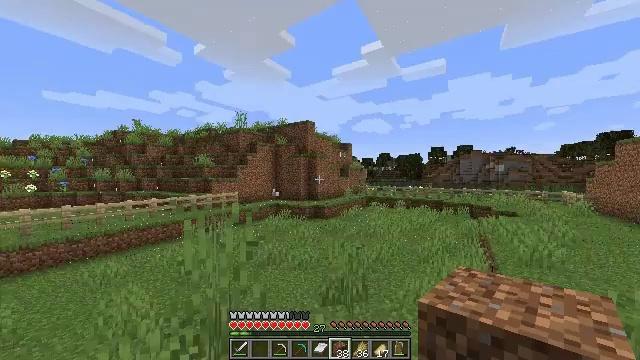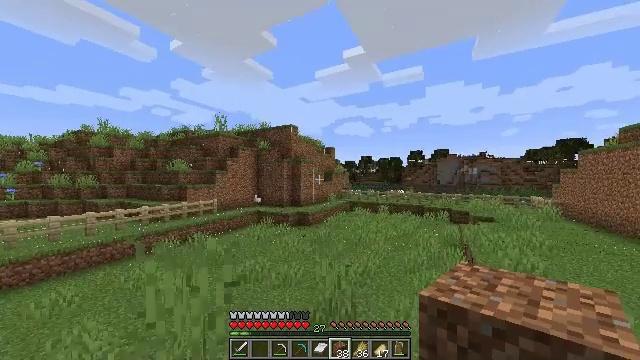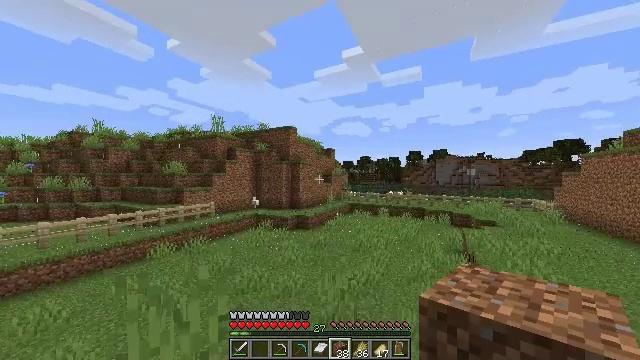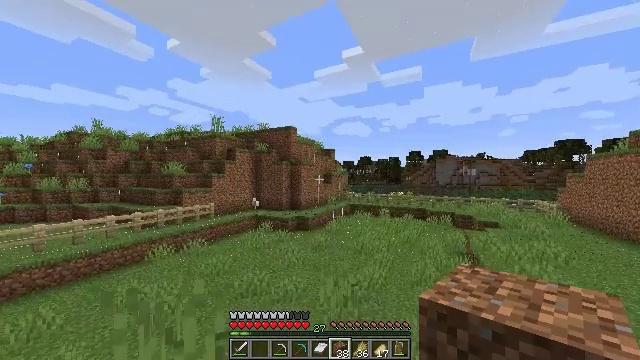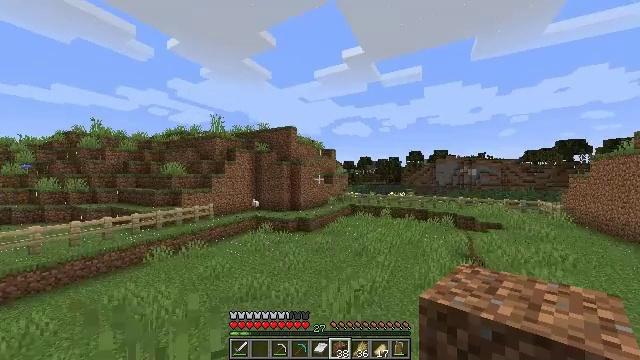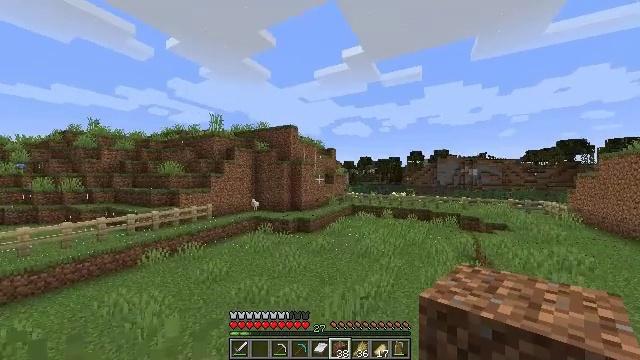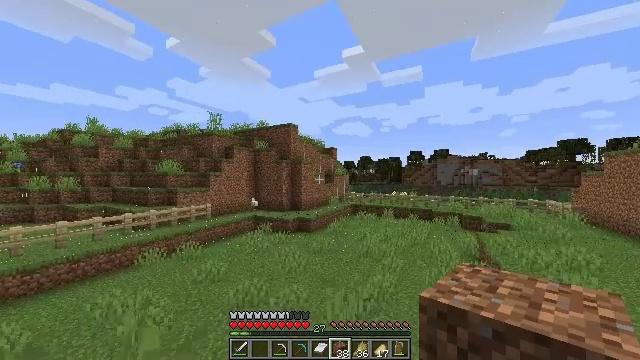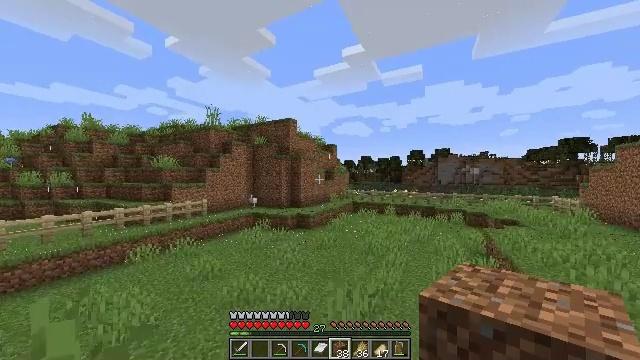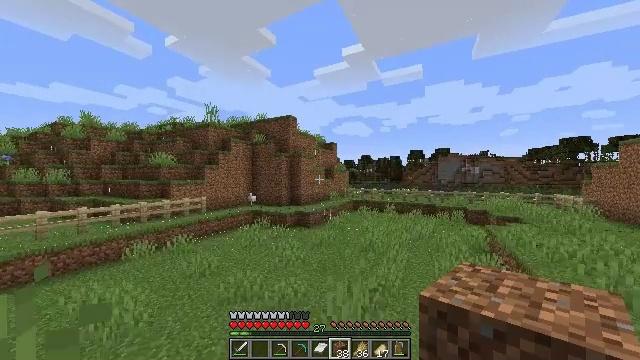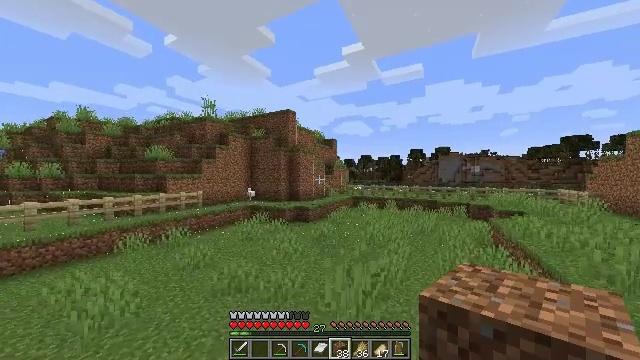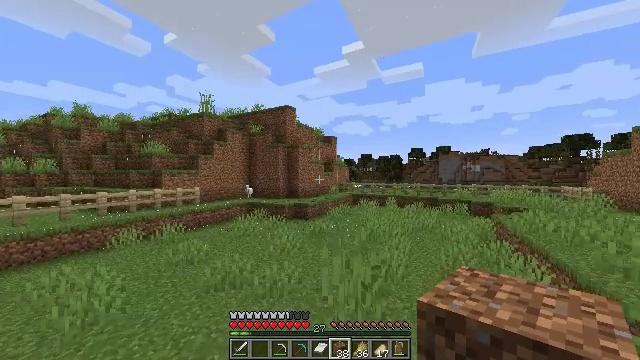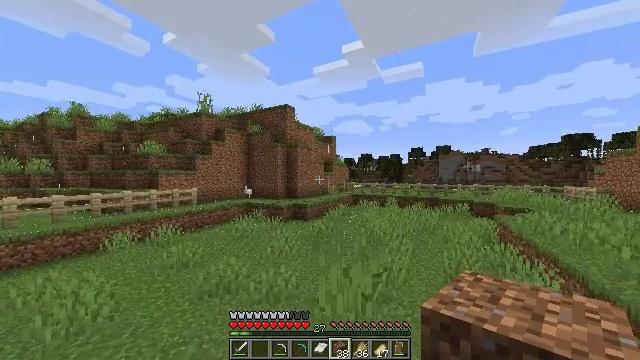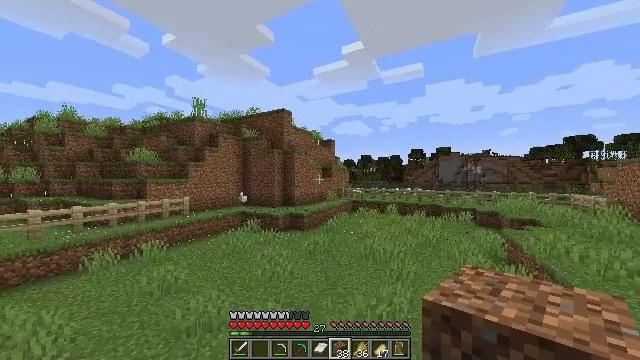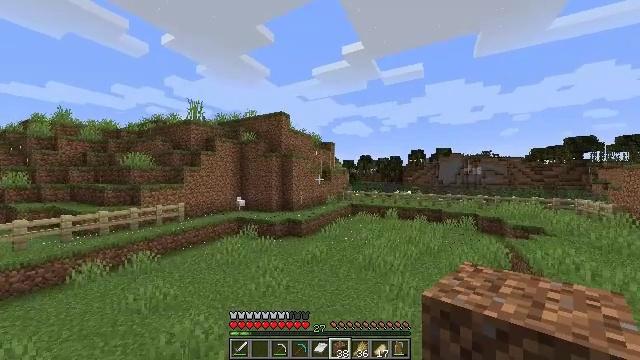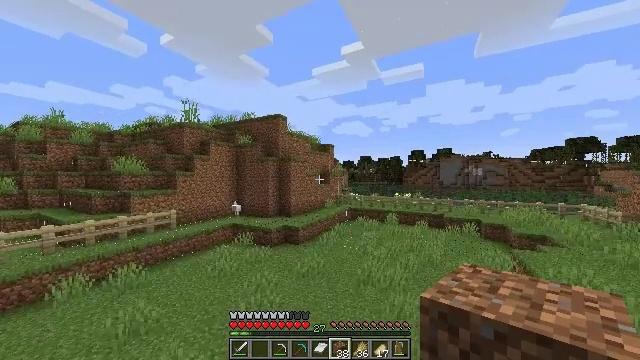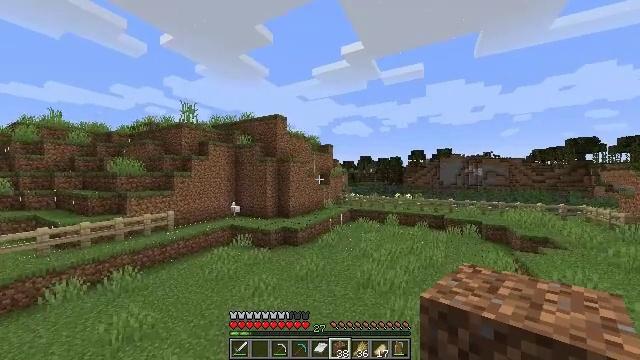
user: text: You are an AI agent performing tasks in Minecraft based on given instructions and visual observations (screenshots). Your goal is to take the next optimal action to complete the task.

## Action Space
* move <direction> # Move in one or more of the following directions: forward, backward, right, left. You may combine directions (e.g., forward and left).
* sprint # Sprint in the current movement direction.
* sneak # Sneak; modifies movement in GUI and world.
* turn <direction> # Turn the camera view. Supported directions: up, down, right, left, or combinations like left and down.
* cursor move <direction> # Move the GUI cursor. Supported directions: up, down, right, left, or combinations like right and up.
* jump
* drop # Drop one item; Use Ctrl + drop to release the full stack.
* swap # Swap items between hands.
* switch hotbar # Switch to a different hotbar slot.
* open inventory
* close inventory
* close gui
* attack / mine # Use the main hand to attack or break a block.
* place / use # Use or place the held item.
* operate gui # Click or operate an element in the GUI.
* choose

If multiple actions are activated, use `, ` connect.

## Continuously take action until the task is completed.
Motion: motion action
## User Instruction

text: Recycle the birch fence.
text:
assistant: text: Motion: move forward, sprint, turn right, jump
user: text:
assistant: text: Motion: move forward, sprint, jump
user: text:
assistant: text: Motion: move forward, sprint, jump
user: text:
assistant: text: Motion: move forward and move right, sprint, jump
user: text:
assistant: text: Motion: move forward and move right, sprint, jump
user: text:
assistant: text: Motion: move forward and move right, sprint, jump
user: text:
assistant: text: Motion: move forward and move right, sprint, jump
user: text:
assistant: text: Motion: move forward and move right, sprint, jump
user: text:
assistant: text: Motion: move forward and move right, sprint, jump
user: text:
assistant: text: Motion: move forward and move right, sprint, jump
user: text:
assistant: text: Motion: move forward and move right, sprint, jump
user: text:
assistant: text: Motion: move forward and move right, sprint, jump
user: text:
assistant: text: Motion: move forward, sprint, jump
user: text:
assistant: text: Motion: move forward, sprint, jump
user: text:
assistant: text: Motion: move forward, sprint, jump
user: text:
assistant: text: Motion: move forward, sprint, jump
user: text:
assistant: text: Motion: move forward, sprint, jump
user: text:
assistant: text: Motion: move forward, sprint, jump
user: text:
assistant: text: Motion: move forward, sprint, jump
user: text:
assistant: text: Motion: move forward, sprint, jump
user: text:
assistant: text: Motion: move forward, sprint, jump
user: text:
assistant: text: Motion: move forward, sprint, turn right and down, jump
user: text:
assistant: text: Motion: move forward, sprint, turn right, jump
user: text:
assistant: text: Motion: move forward, sprint, jump
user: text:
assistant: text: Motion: move forward, sprint, jump
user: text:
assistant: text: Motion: move forward, sprint, jump
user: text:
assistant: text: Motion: move forward, sprint, jump
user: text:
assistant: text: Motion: move forward, sprint, jump
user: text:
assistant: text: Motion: move forward, sprint, jump
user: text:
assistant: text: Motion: move forward, sprint, jump